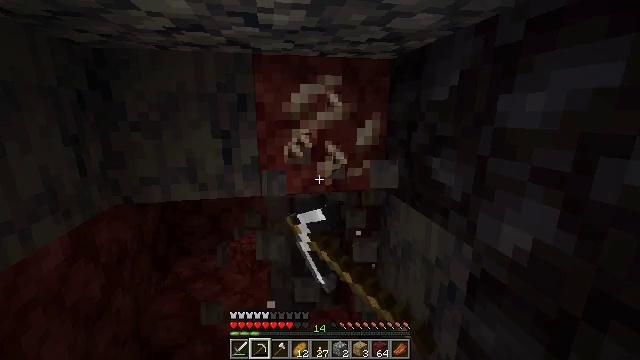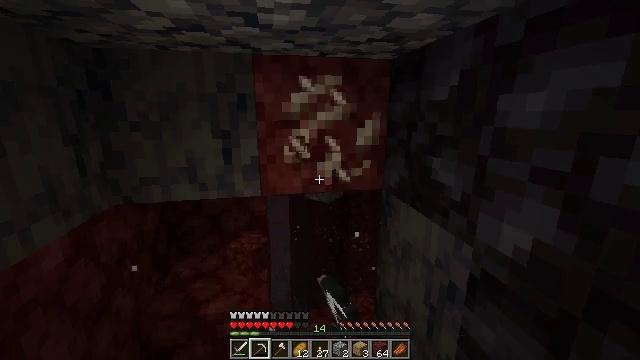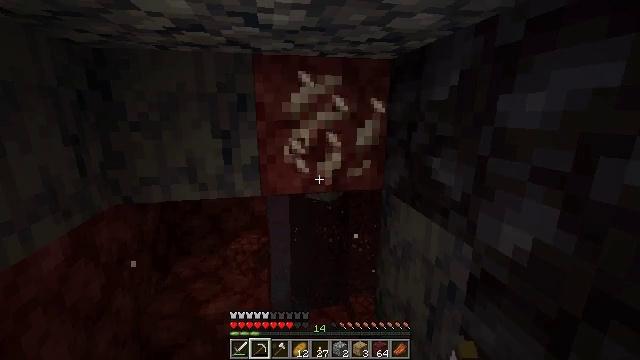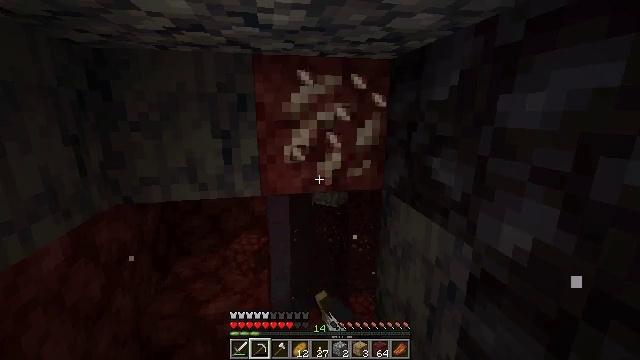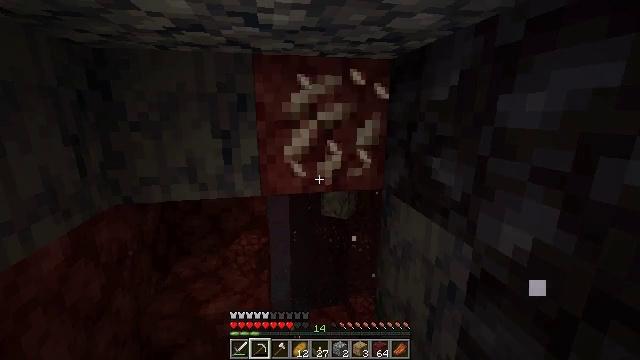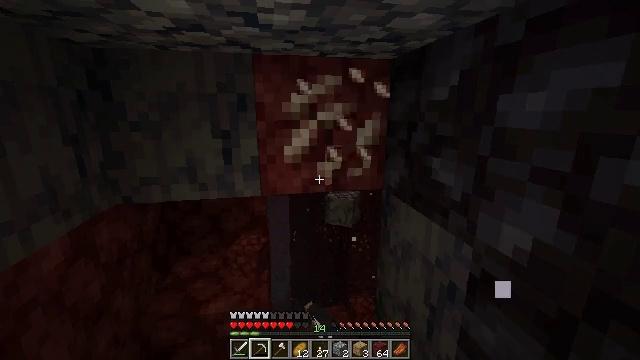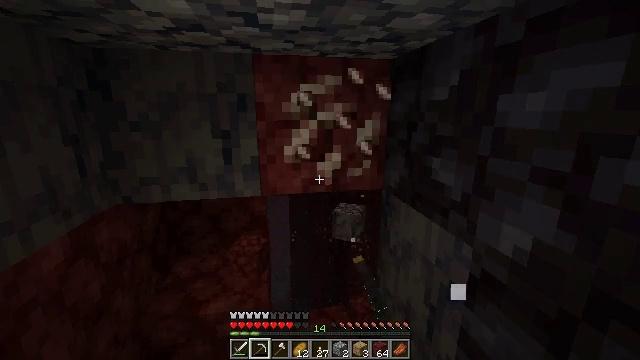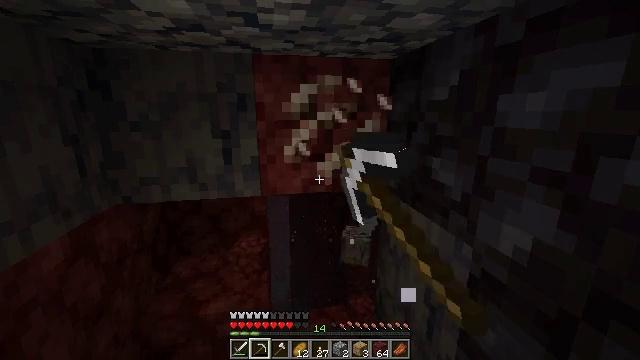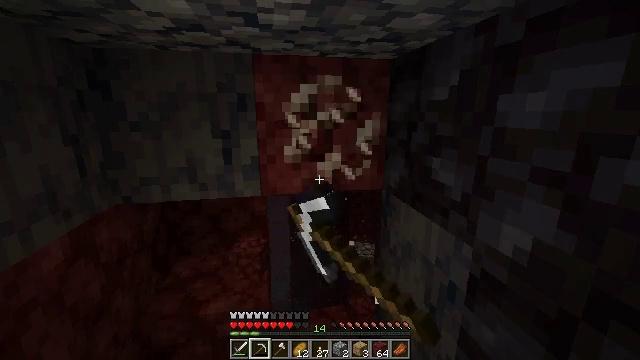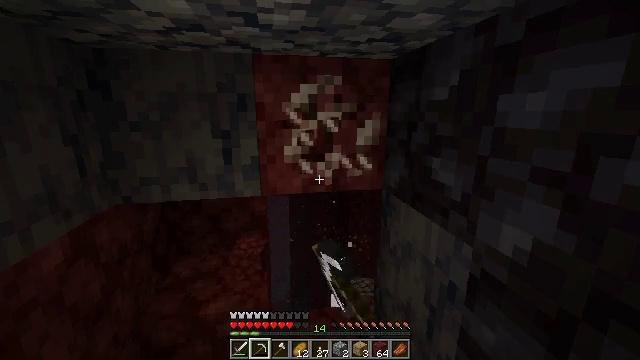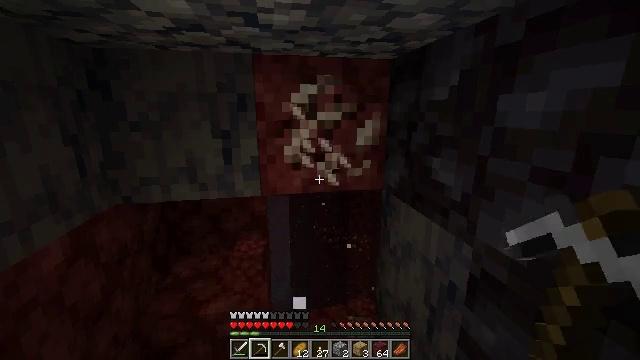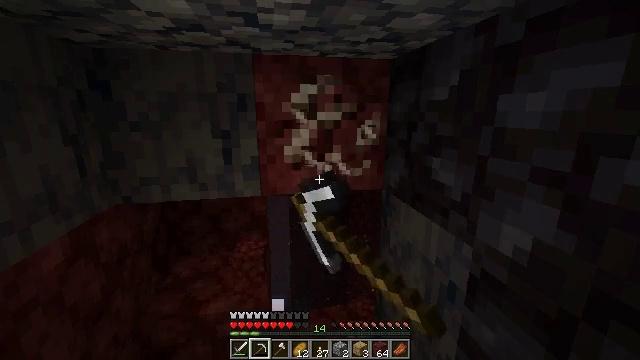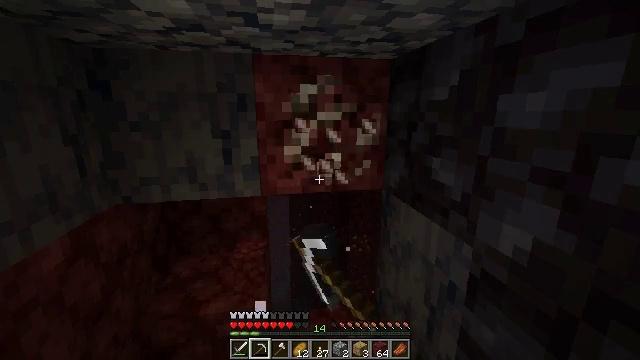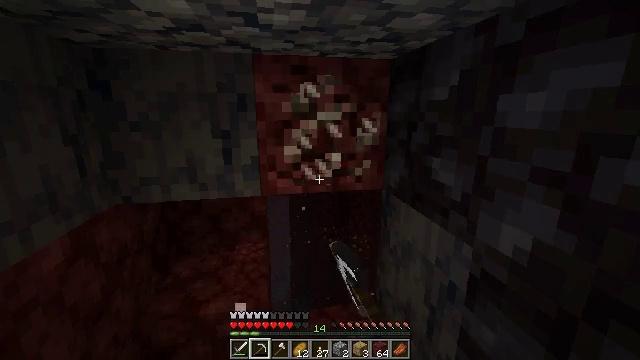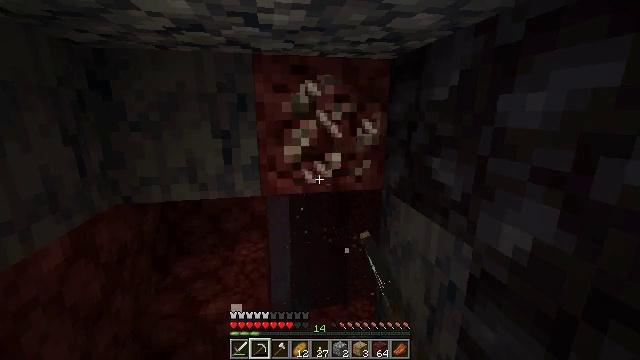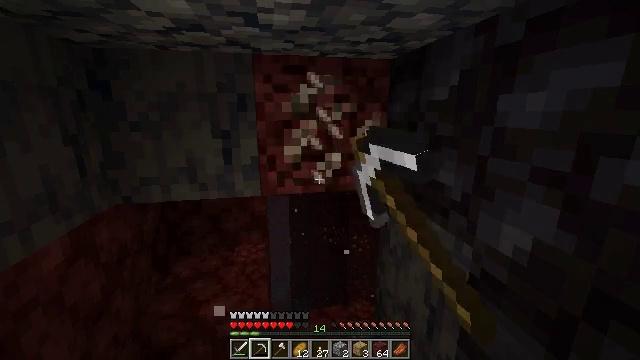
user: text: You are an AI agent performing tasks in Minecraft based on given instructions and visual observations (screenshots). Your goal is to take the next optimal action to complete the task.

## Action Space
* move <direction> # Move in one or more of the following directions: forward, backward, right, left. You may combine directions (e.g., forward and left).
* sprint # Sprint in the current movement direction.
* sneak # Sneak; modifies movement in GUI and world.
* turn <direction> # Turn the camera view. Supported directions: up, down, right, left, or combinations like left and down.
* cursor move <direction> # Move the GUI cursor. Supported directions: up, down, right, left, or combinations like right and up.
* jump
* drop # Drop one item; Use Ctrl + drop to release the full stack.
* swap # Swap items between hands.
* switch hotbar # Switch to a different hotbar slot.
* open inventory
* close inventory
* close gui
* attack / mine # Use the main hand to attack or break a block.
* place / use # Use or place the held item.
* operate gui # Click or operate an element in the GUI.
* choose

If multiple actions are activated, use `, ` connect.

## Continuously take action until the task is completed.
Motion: motion action
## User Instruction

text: Collect nether quartz from the ore block.
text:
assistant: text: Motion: attack / mine
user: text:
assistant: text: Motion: attack / mine
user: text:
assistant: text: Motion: attack / mine
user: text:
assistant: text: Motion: attack / mine
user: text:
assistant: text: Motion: attack / mine
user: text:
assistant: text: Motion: attack / mine
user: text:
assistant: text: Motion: attack / mine
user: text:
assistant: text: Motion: attack / mine
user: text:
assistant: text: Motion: attack / mine
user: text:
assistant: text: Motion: attack / mine
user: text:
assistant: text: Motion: attack / mine
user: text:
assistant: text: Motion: attack / mine
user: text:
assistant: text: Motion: attack / mine
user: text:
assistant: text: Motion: attack / mine
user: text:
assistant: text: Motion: attack / mine
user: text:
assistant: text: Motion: attack / mine
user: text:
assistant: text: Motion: turn left and up, attack / mine
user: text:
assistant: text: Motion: turn left and up, attack / mine
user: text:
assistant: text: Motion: turn left, attack / mine
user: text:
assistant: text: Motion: attack / mine
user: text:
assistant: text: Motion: attack / mine